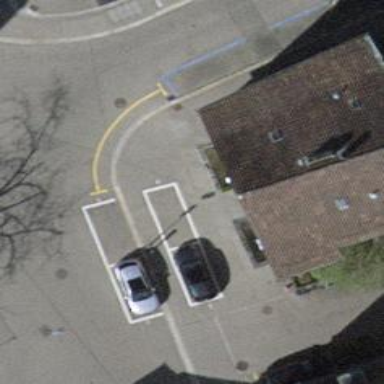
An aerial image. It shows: Asphalt sidewalk along the footway.